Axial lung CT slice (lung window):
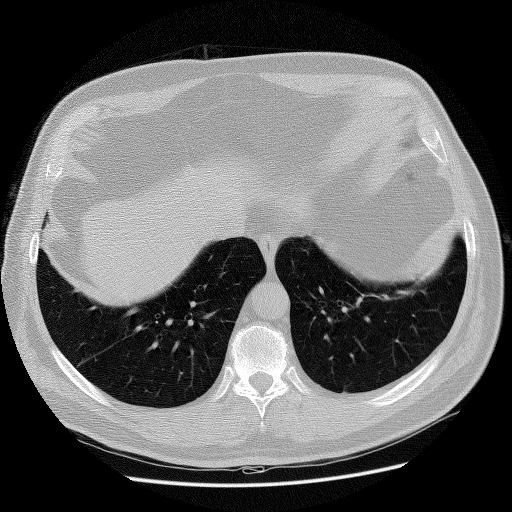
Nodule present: no